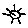
Label: sun